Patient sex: M
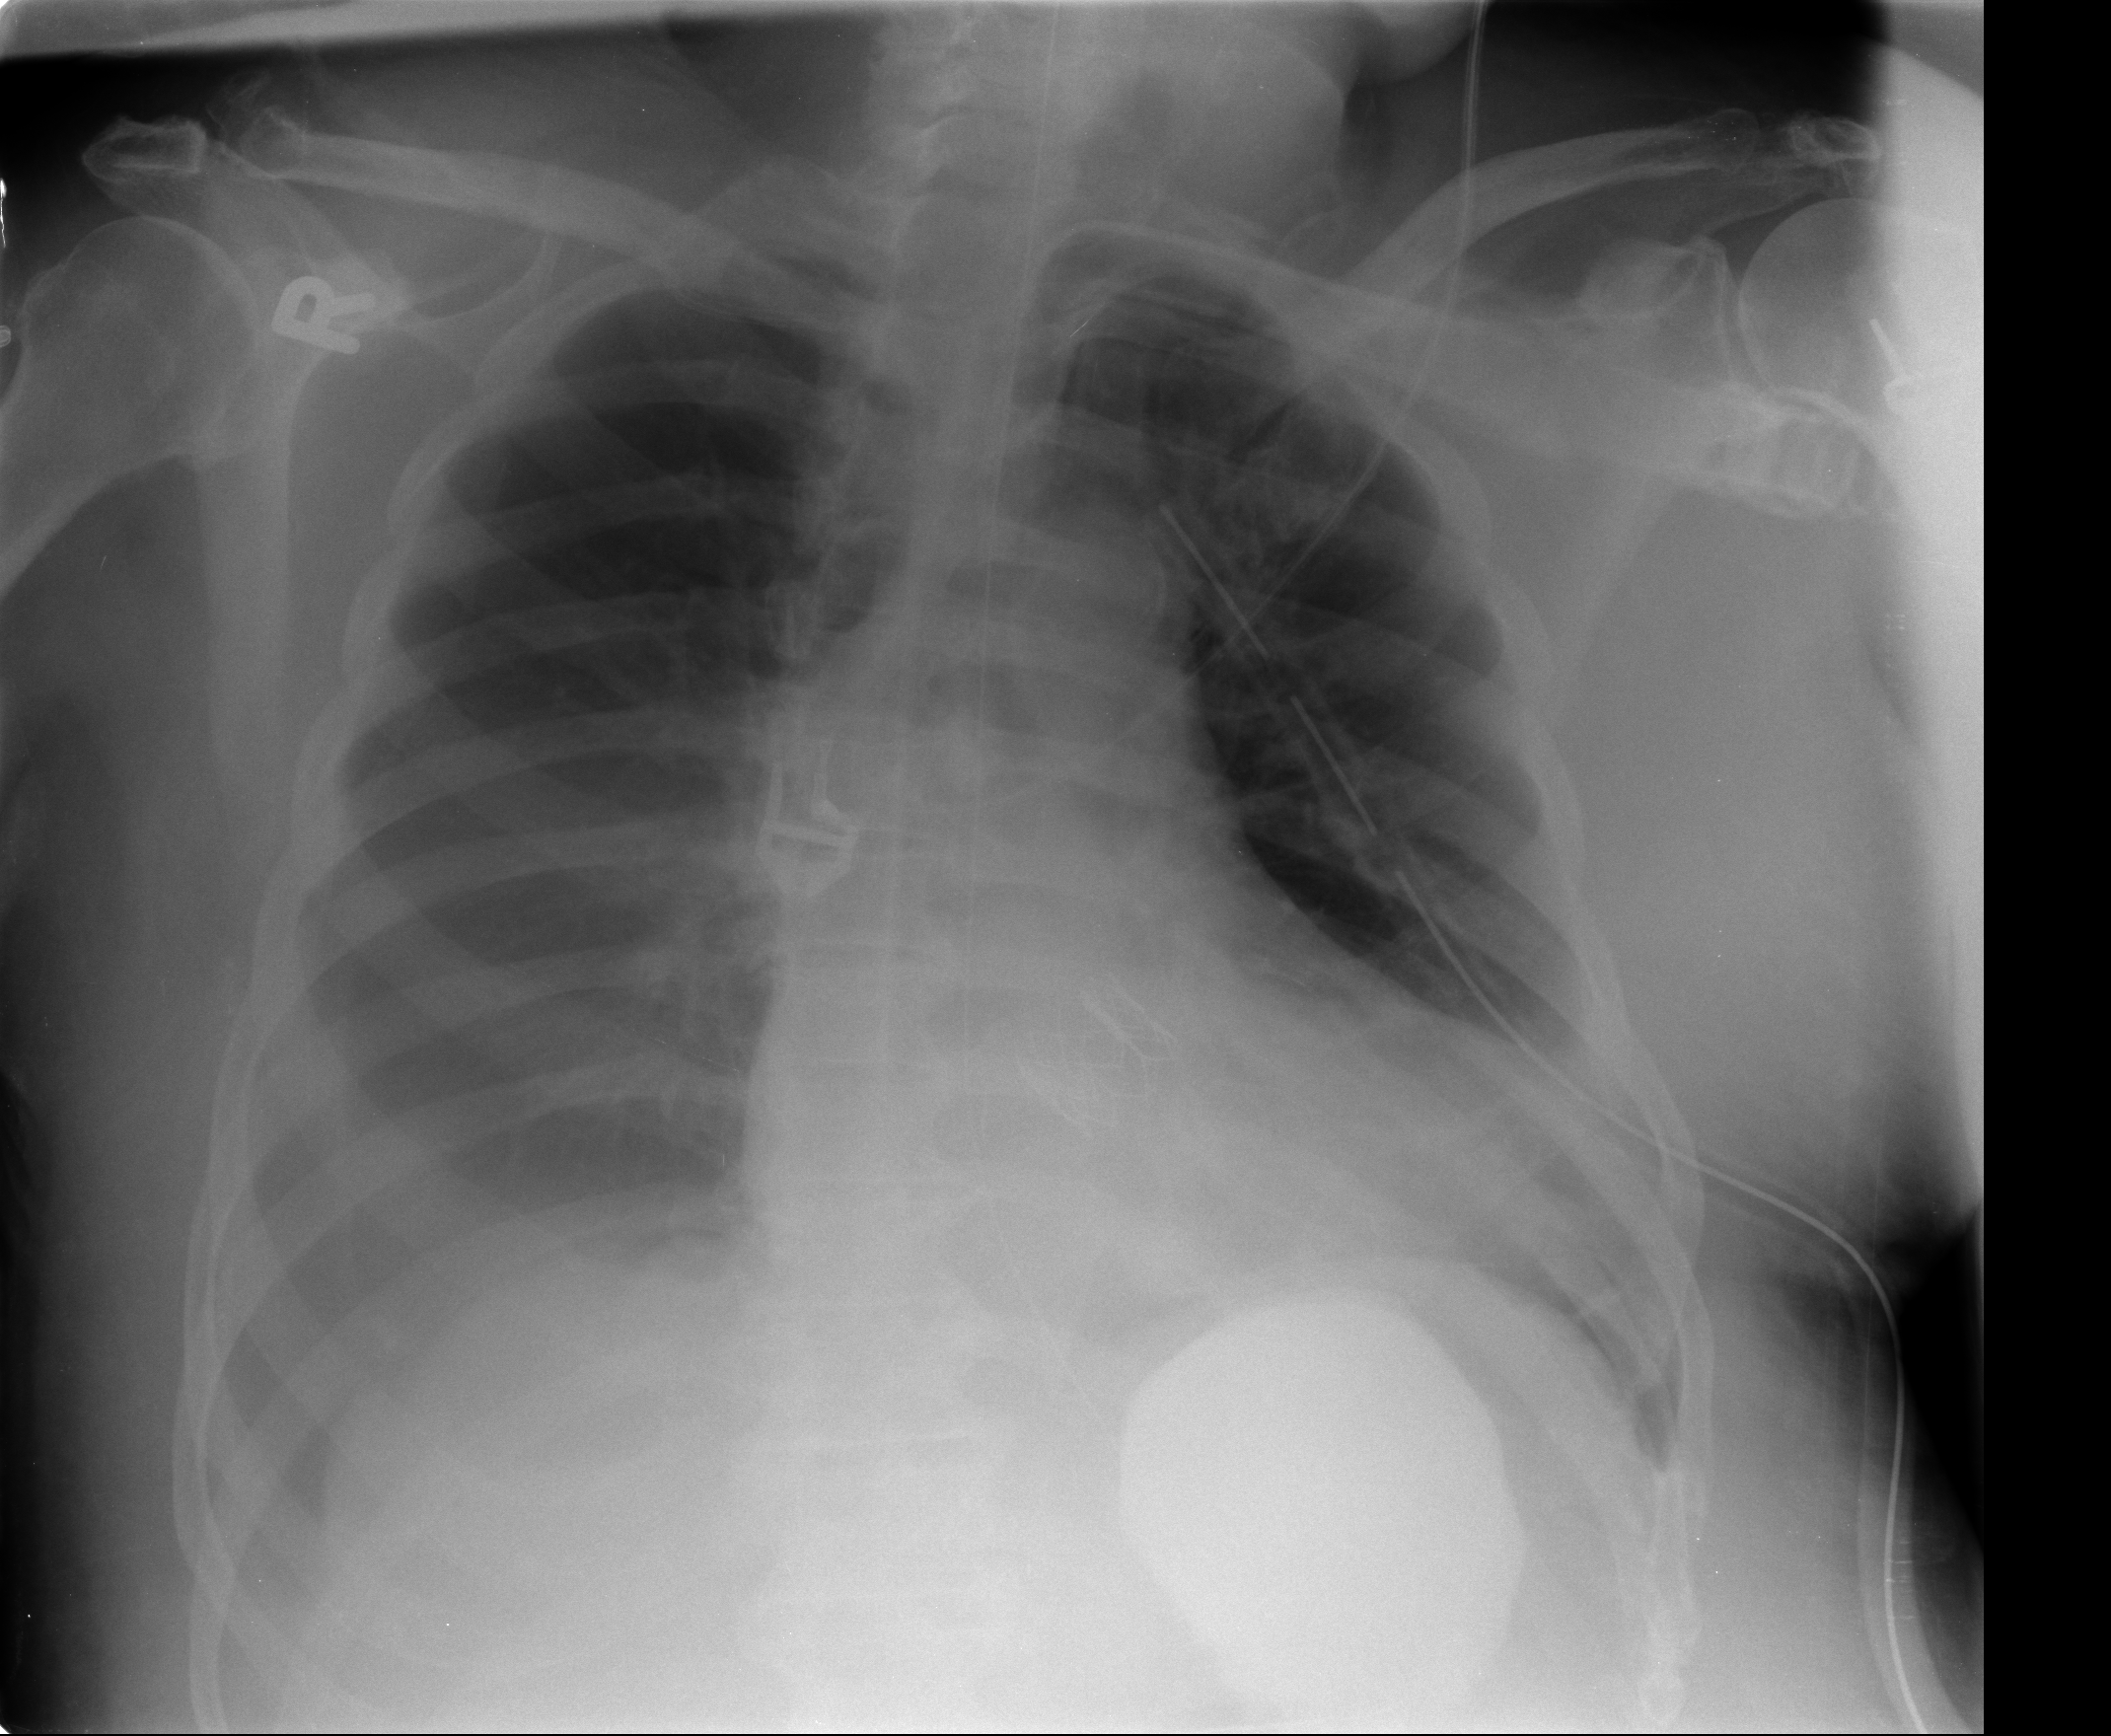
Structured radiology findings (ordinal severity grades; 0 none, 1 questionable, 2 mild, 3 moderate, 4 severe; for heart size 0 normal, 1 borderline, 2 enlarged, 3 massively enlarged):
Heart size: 2
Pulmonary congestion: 0
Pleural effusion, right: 3
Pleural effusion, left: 1
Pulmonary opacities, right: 0
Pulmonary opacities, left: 0
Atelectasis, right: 2
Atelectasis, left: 2